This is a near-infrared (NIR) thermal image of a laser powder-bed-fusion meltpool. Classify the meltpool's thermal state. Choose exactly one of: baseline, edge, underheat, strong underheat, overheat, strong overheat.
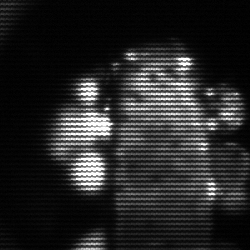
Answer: strong underheat